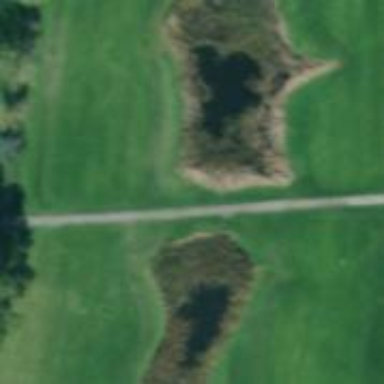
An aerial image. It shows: Footway that resembles golf path.